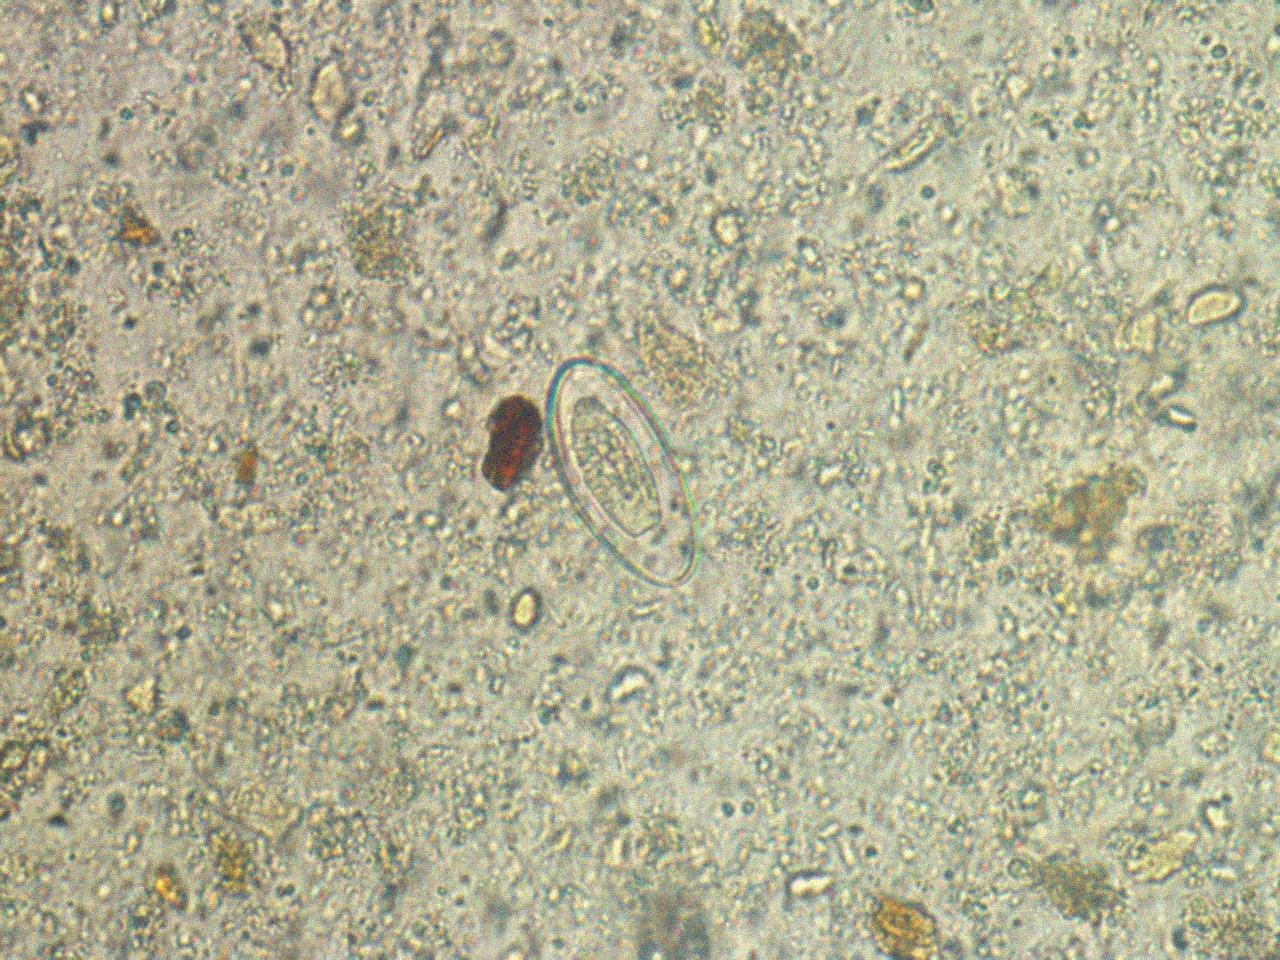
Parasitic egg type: Enterobius vermicularis